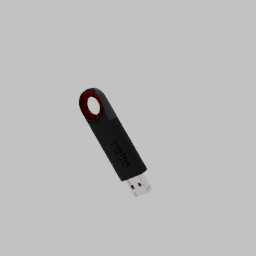
Label: electronics